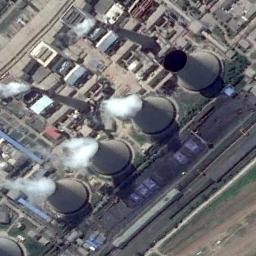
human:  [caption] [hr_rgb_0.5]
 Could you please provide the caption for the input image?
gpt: There are two thermal power stations and several building blocks .

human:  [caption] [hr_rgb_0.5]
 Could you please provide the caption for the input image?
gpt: The thermal power station is next to some buildings with white mist above .

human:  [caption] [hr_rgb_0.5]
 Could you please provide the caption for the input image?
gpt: Many buildings are near the thermal power station .

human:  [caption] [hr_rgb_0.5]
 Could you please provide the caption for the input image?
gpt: In the thermal power plant there are plants and machinery  There are four cooling towers, Three are steaming, and two chimneys are smoking .

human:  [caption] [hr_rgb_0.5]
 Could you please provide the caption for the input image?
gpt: There are many buildings and some chimneys on the thermal power station .